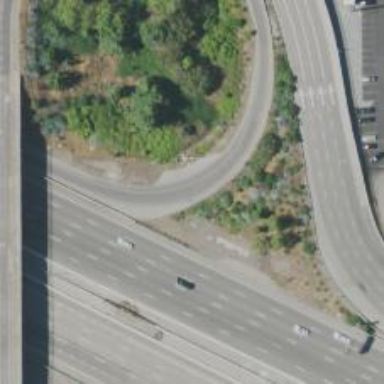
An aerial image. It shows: Motorway link.